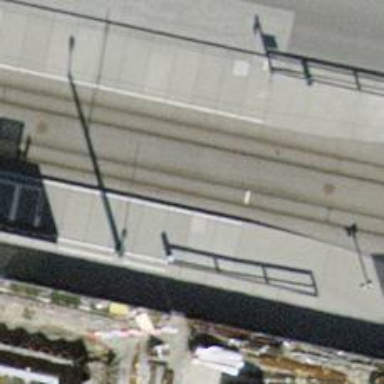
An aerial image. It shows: Tram stop with public transport connection.